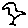
Label: bird